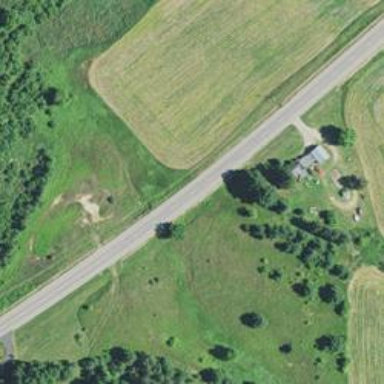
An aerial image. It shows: Secondary road.